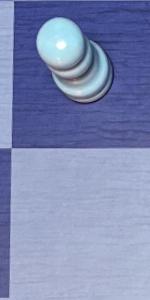
Label: Empty